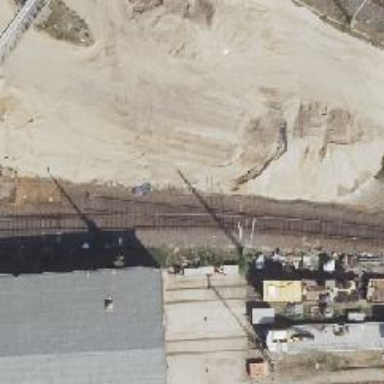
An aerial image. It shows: Railway switch.